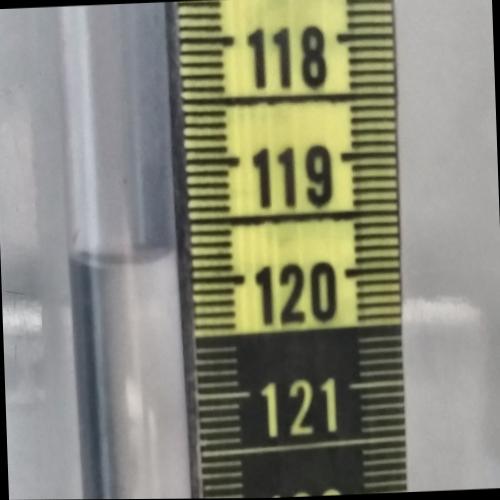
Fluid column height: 119.8 cm